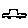
Label: car